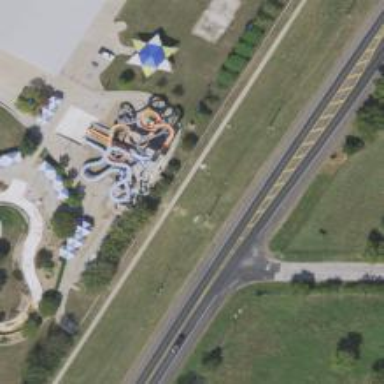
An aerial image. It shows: Water slide attraction.